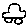
Label: car